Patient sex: M
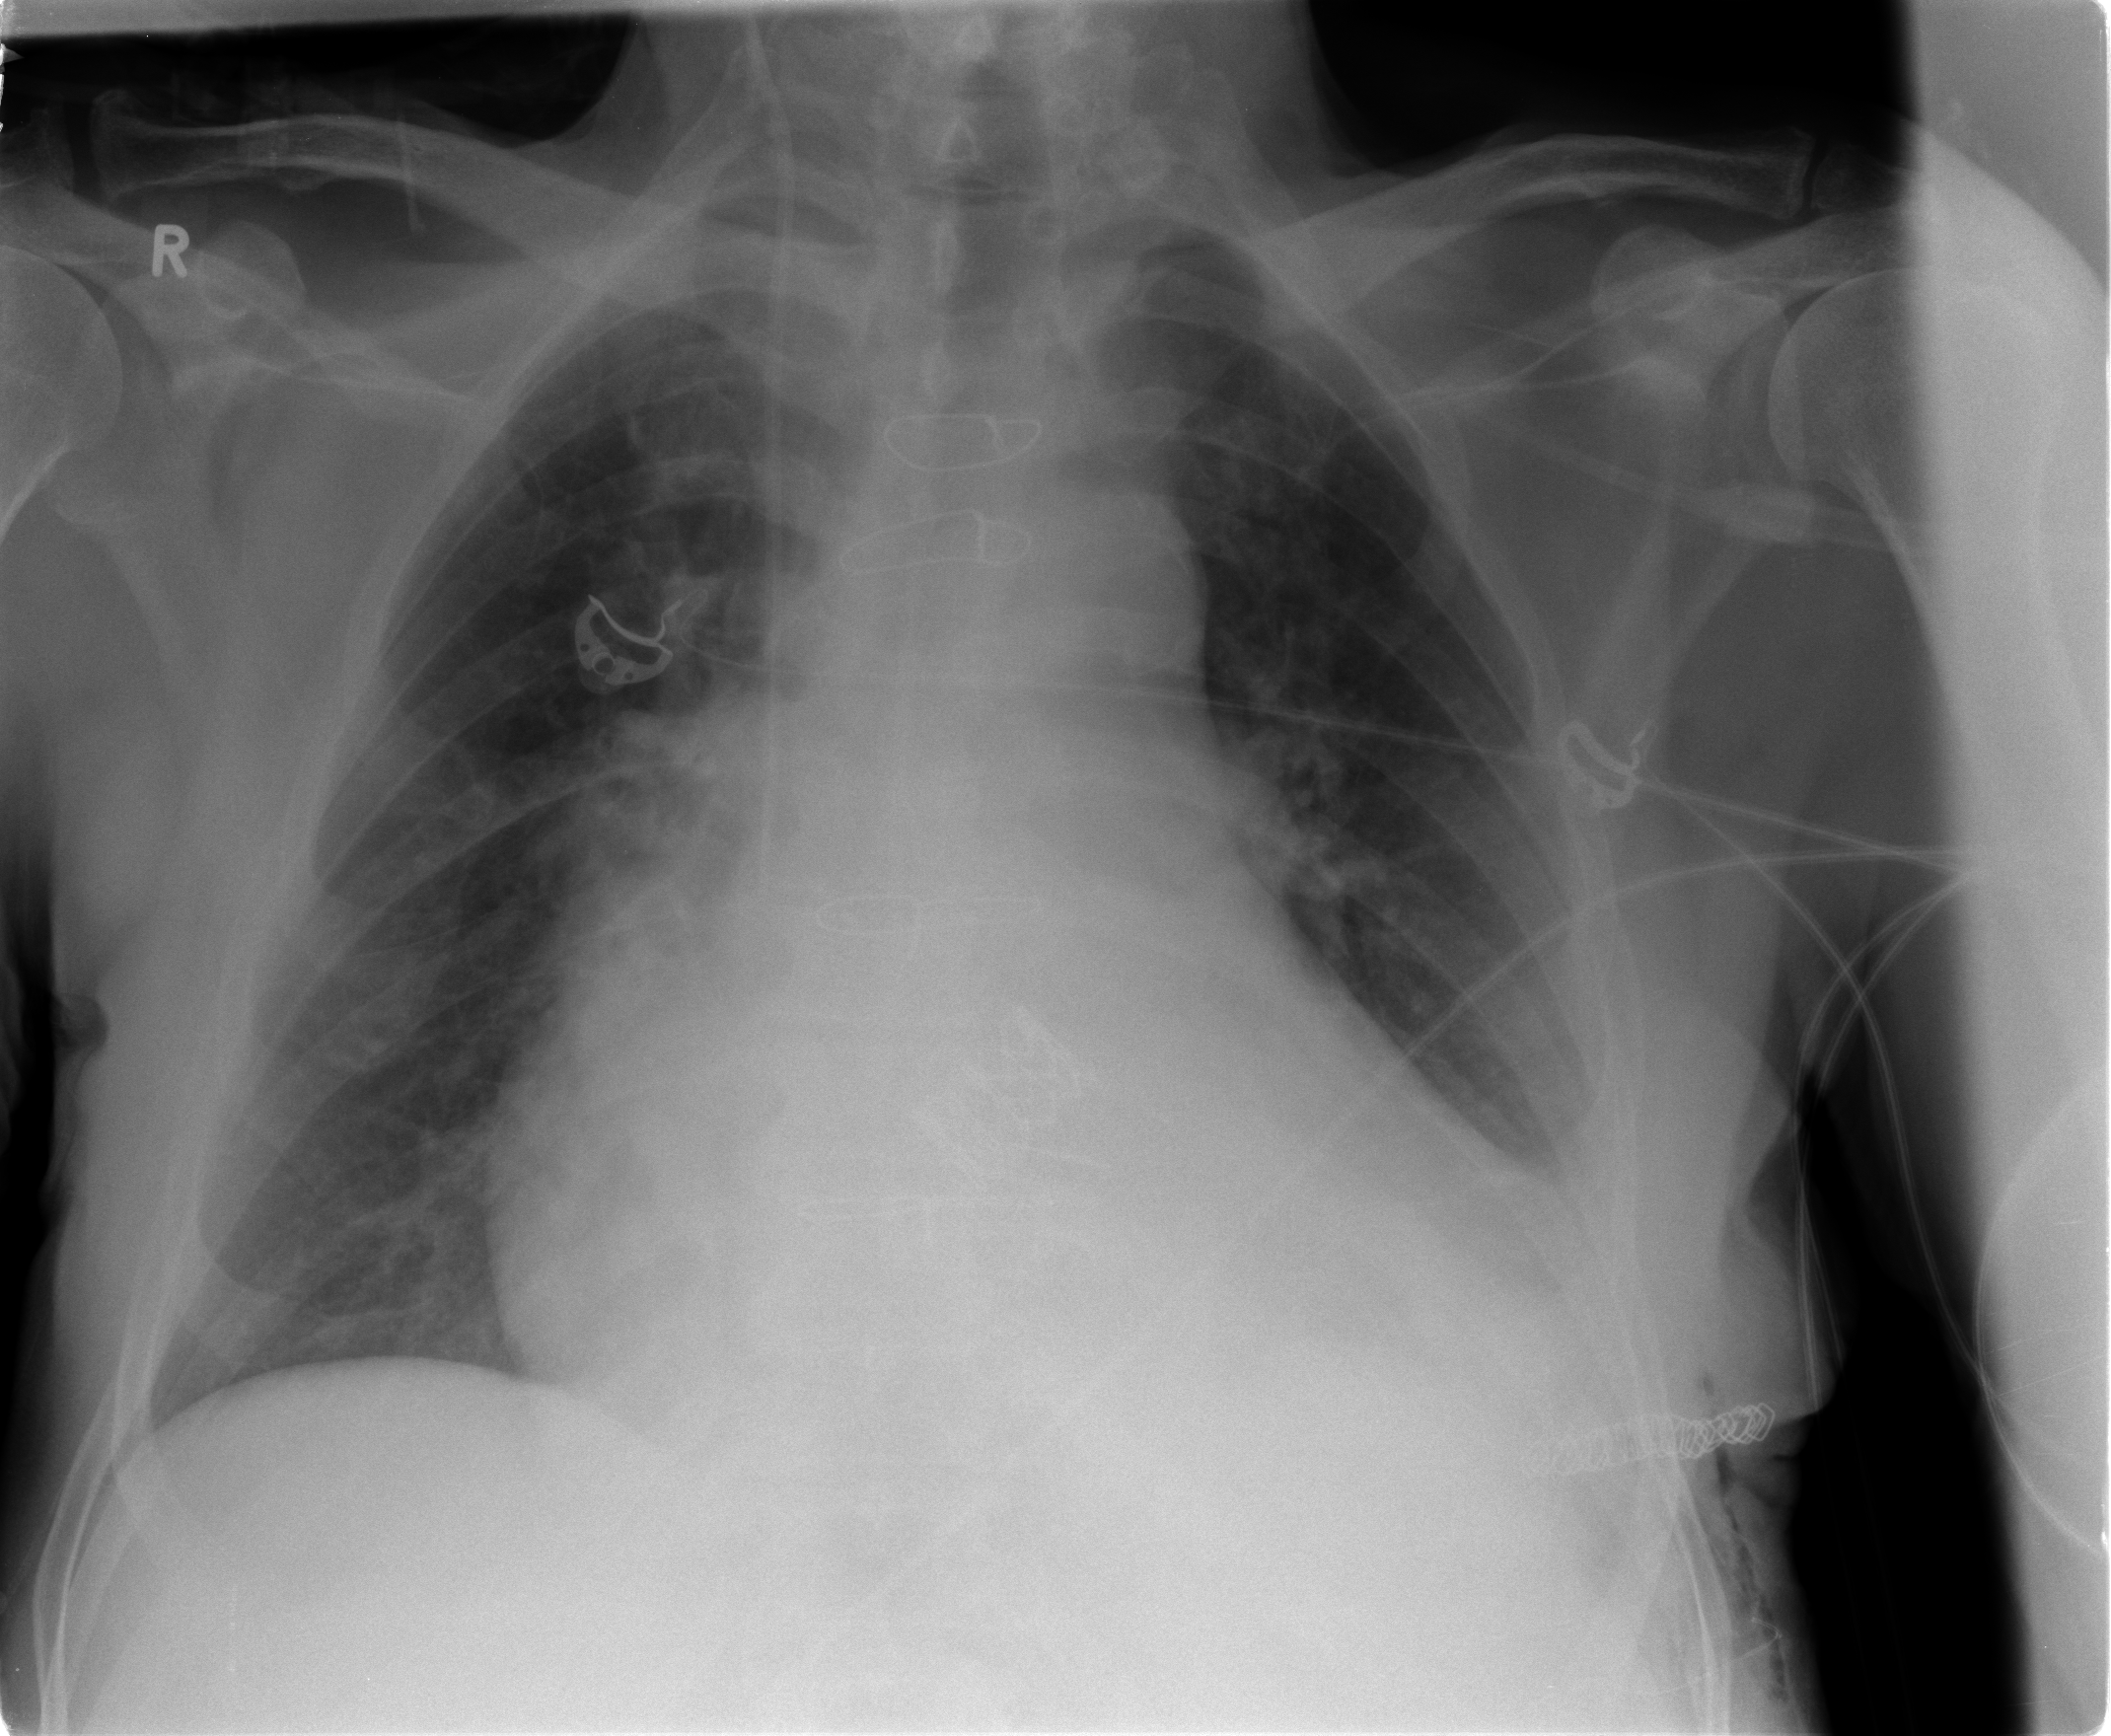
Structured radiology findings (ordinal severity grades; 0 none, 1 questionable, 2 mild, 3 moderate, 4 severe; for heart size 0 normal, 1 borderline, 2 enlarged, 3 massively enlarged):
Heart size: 2
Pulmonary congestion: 2
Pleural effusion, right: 0
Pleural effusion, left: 2
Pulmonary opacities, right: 0
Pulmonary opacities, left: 0
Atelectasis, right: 2
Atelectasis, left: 2